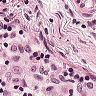
Metastatic tissue present: no